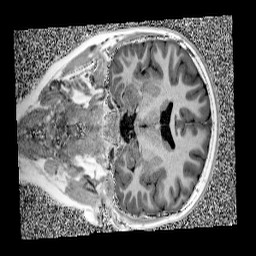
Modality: UNIT1
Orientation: coronal
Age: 10
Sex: male
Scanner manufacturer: siemens
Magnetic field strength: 3 T
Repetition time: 4 s
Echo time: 0.00299 s